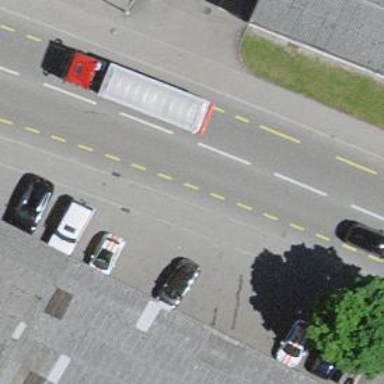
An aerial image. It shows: Primary highway with sidewalks on both sides.